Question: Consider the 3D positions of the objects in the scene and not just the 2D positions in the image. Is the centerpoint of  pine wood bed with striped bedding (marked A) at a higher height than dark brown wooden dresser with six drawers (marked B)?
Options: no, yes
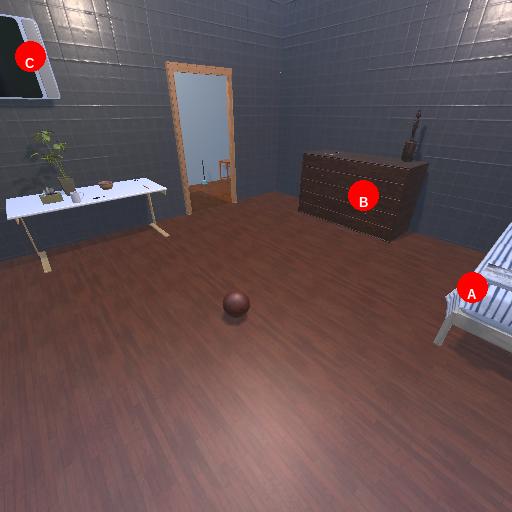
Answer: no